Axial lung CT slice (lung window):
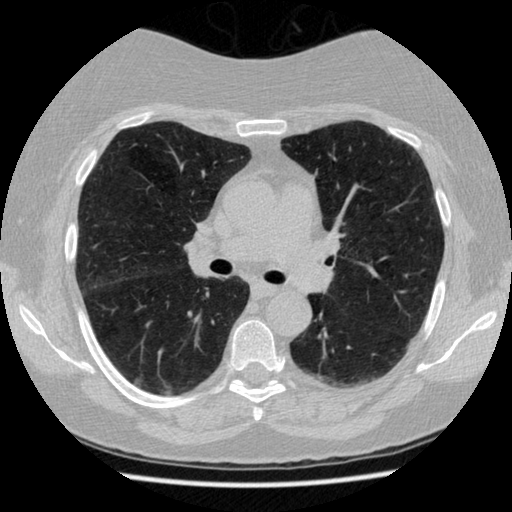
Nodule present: no